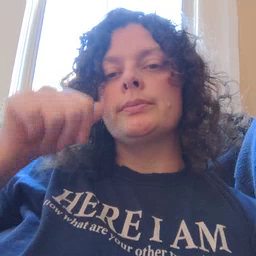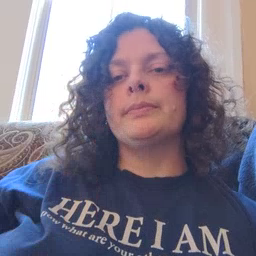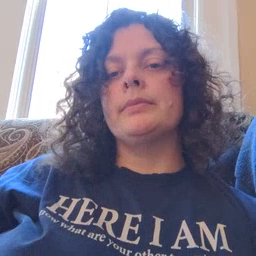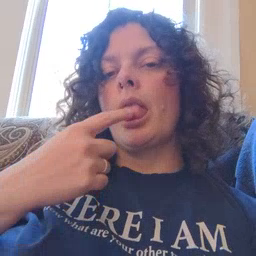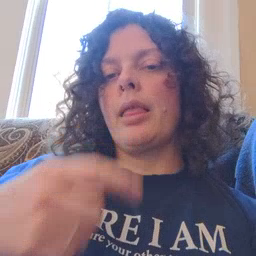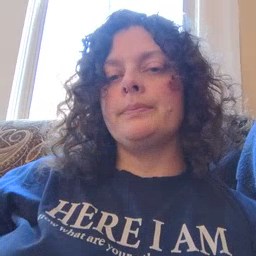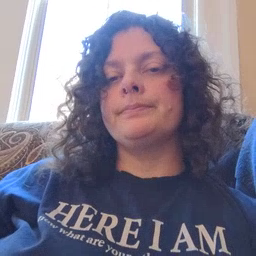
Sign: tongue